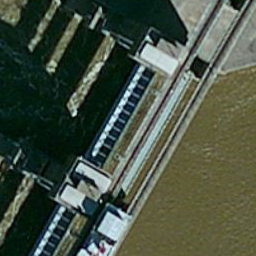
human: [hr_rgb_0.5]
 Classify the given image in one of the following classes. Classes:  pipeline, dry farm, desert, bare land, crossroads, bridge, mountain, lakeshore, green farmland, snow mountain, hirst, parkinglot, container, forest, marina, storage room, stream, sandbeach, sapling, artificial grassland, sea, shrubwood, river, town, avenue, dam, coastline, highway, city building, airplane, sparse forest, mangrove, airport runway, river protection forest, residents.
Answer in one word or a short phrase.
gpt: dam